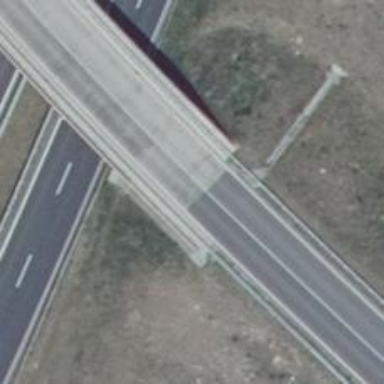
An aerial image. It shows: Trunk highway bridge with asphalt surface.